Current action and preconditions to check: trajectory_clear

Your task: For each precondition in the list above, predict whether it will hold at this action.

Consider the current scene as observed from the mobile robot's camera, and analyze the predicted future states of all dynamic agents (e.g., people, animals, vehicles, or any moving entities) within the NEXT SECOND.

IMPORTANT: Only answer "very likely" if you are absolutely certain—based on strong, clear evidence—that a dynamic agent will violate the precondition in the predicted future state. Do NOT answer "very likely" for unlikely, ambiguous, or low-probability risks.

Ask yourself for each precondition: Is there a high probability, with clear and convincing evidence, that the predicted future states of any dynamic agent will interfere with the predicted future state of the currently executing action within the NEXT SECOND, causing that precondition to fail?

Assess the risk level based on these predictions. Use "likely" or "very likely" if motions create a clear risk of interference.

Use "neutral" or "improbable" if agents are nearby but their predicted paths are clearly diverging or non-conflicting.

Failure Risk Categories: "very improbable", "improbable", "neutral", "likely", "very likely"

Answer Format: Output ONLY the probability_of_failure value from these categories: "very improbable", "improbable", "neutral", "likely", "very likely"

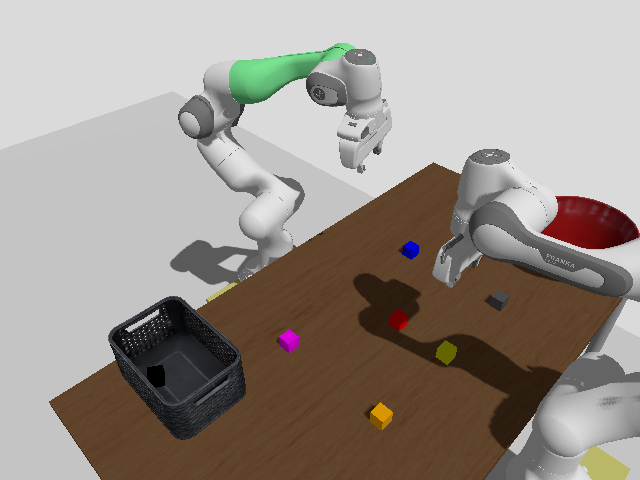

Answer: very improbable